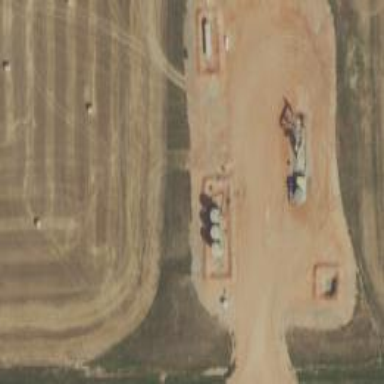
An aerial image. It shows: Storage tank with man-made structure.